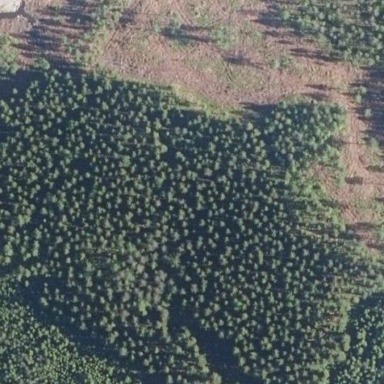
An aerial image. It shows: Clearcut area with scrub vegetation.